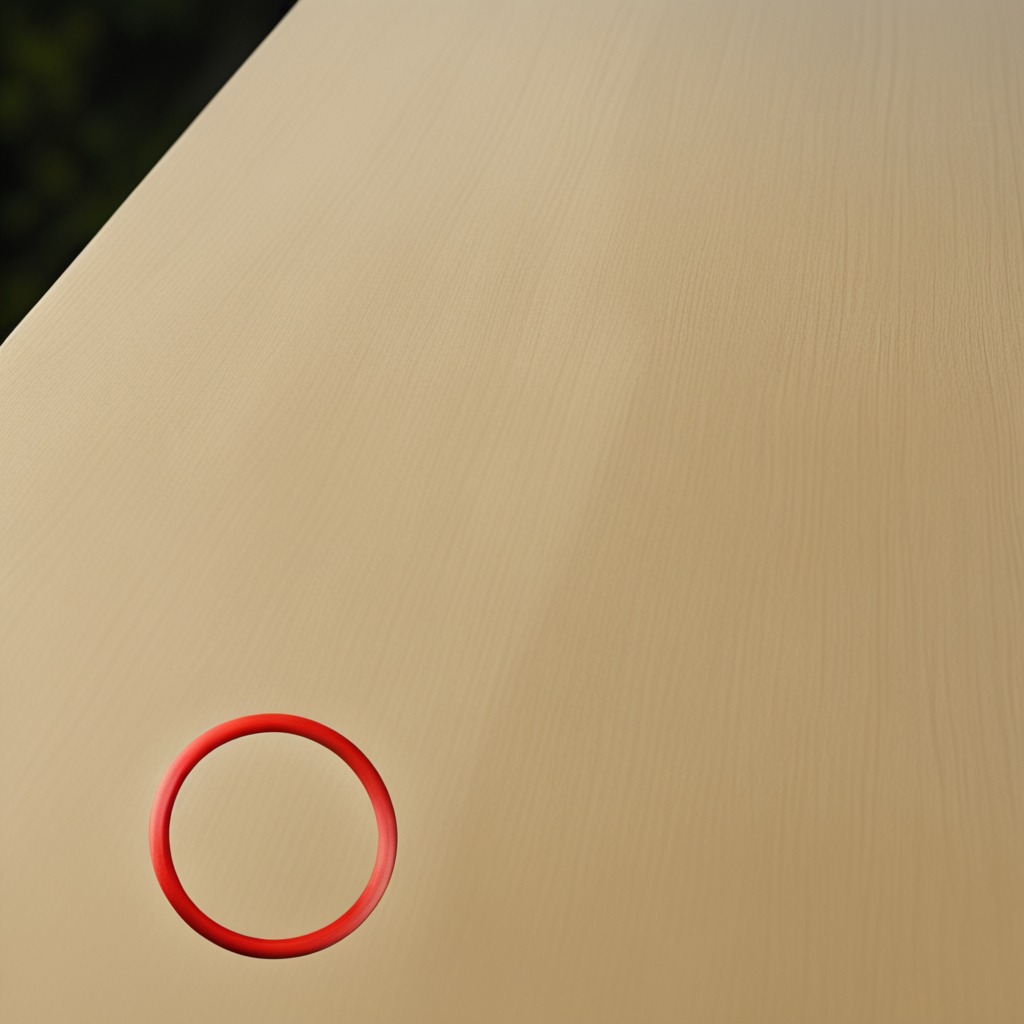
A rubber O-ring is lying on the plywood surface in the workshop.